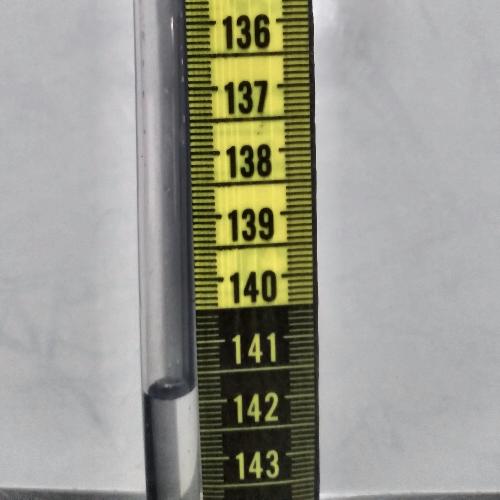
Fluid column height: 141.8 cm